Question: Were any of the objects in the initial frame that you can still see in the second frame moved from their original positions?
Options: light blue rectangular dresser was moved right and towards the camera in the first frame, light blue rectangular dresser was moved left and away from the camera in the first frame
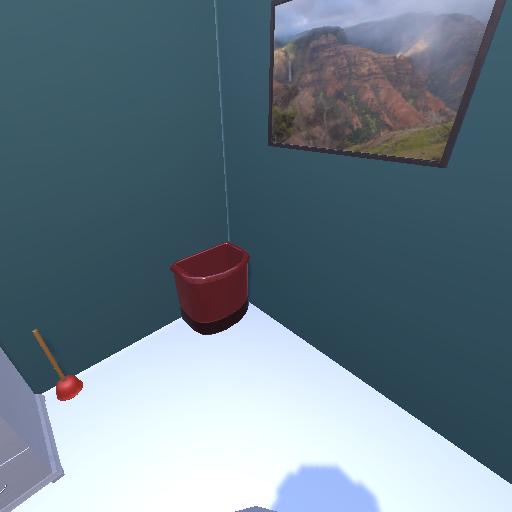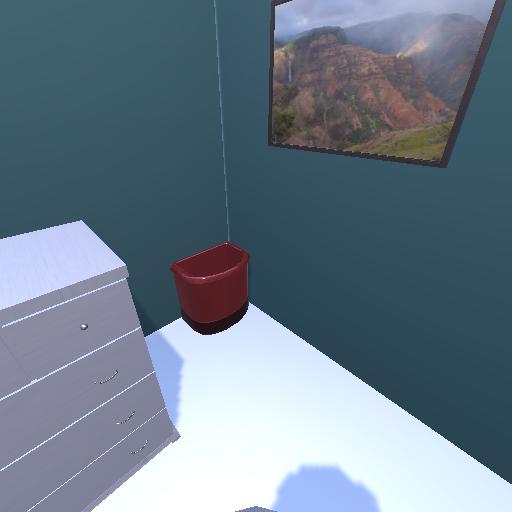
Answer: light blue rectangular dresser was moved right and towards the camera in the first frame